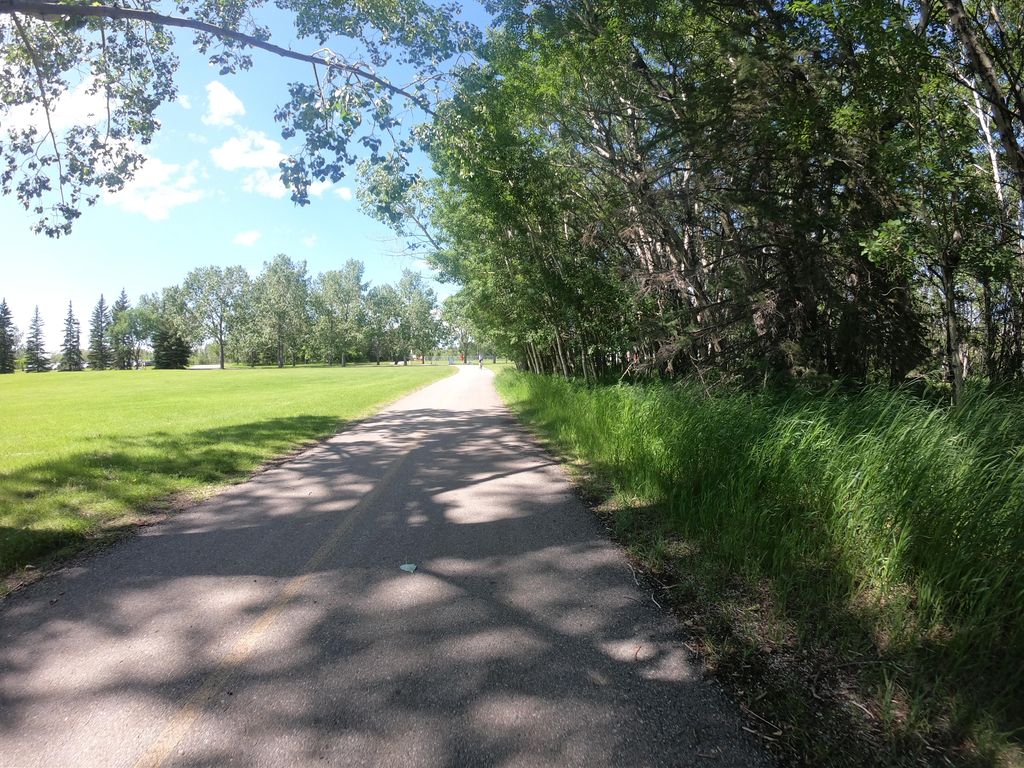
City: calgary